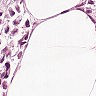
Metastatic tissue present: yes